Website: lowes
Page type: address-validator
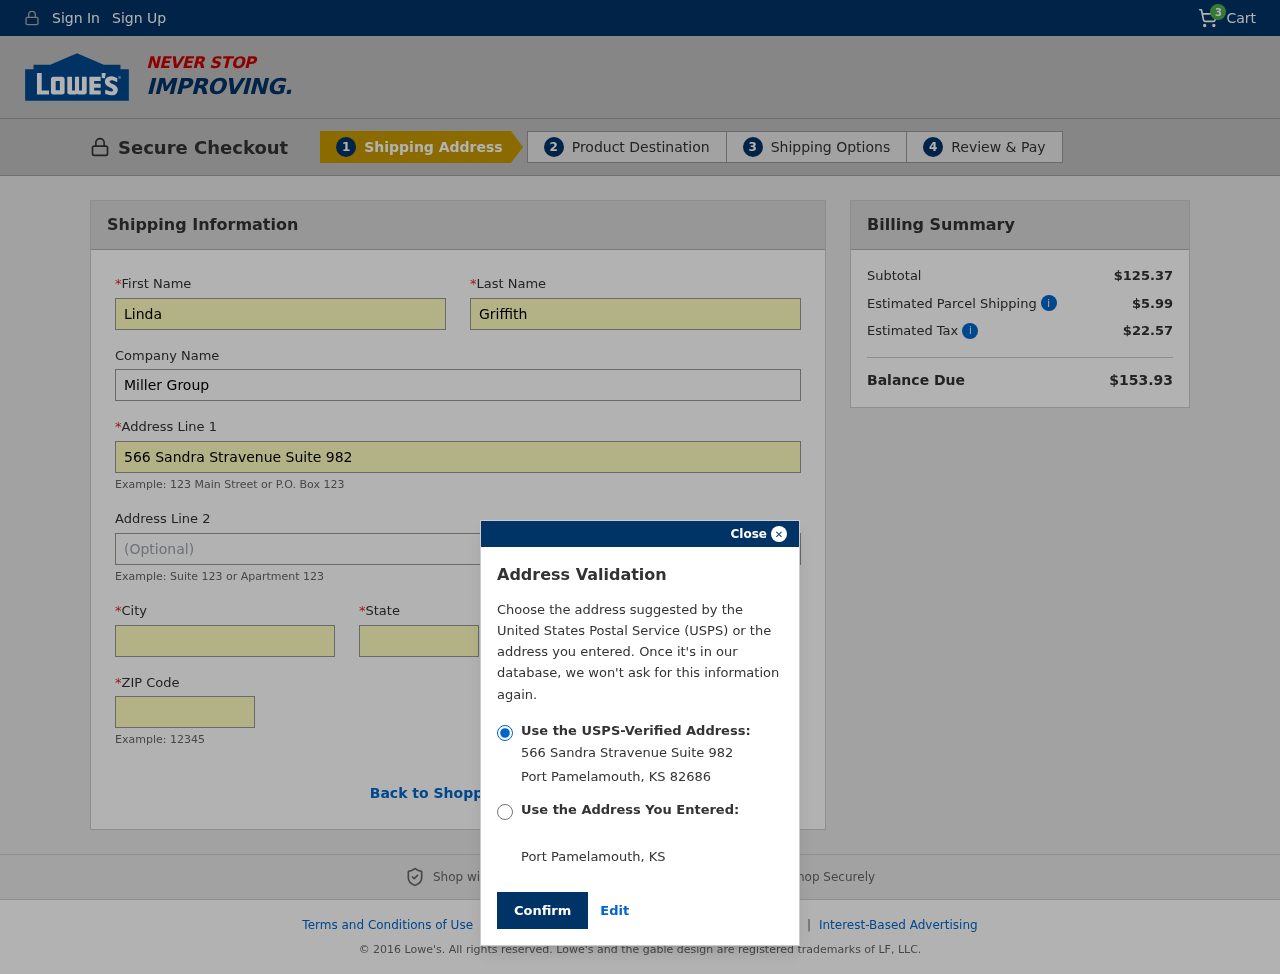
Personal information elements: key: PII_CITY
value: Port Pamelamouth
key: PII_COMPANY
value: Miller Group
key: PII_FIRSTNAME
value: Linda
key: PII_LASTNAME
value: Griffith
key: PII_POSTCODE
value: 82686
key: PII_STATE
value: Kansas
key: PII_STATE_ABBR
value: KS
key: PII_STREET
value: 566 Sandra Stravenue Suite 982
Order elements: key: ORDER_NUM_ITEMS
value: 3
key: ORDER_SUBTOTAL
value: $125.37
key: ORDER_SHIPPING_COST
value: $5.99
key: ORDER_TAX
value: $22.57
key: ORDER_TOTAL
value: $153.93